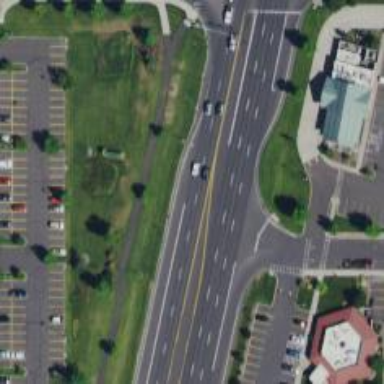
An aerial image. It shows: Primary highway with asphalt surface. There is sidewalk on the left.